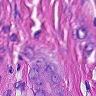
Metastatic tissue present: yes